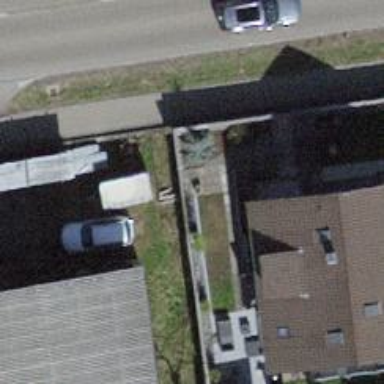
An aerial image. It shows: Detached building.